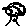
Label: tree